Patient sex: M
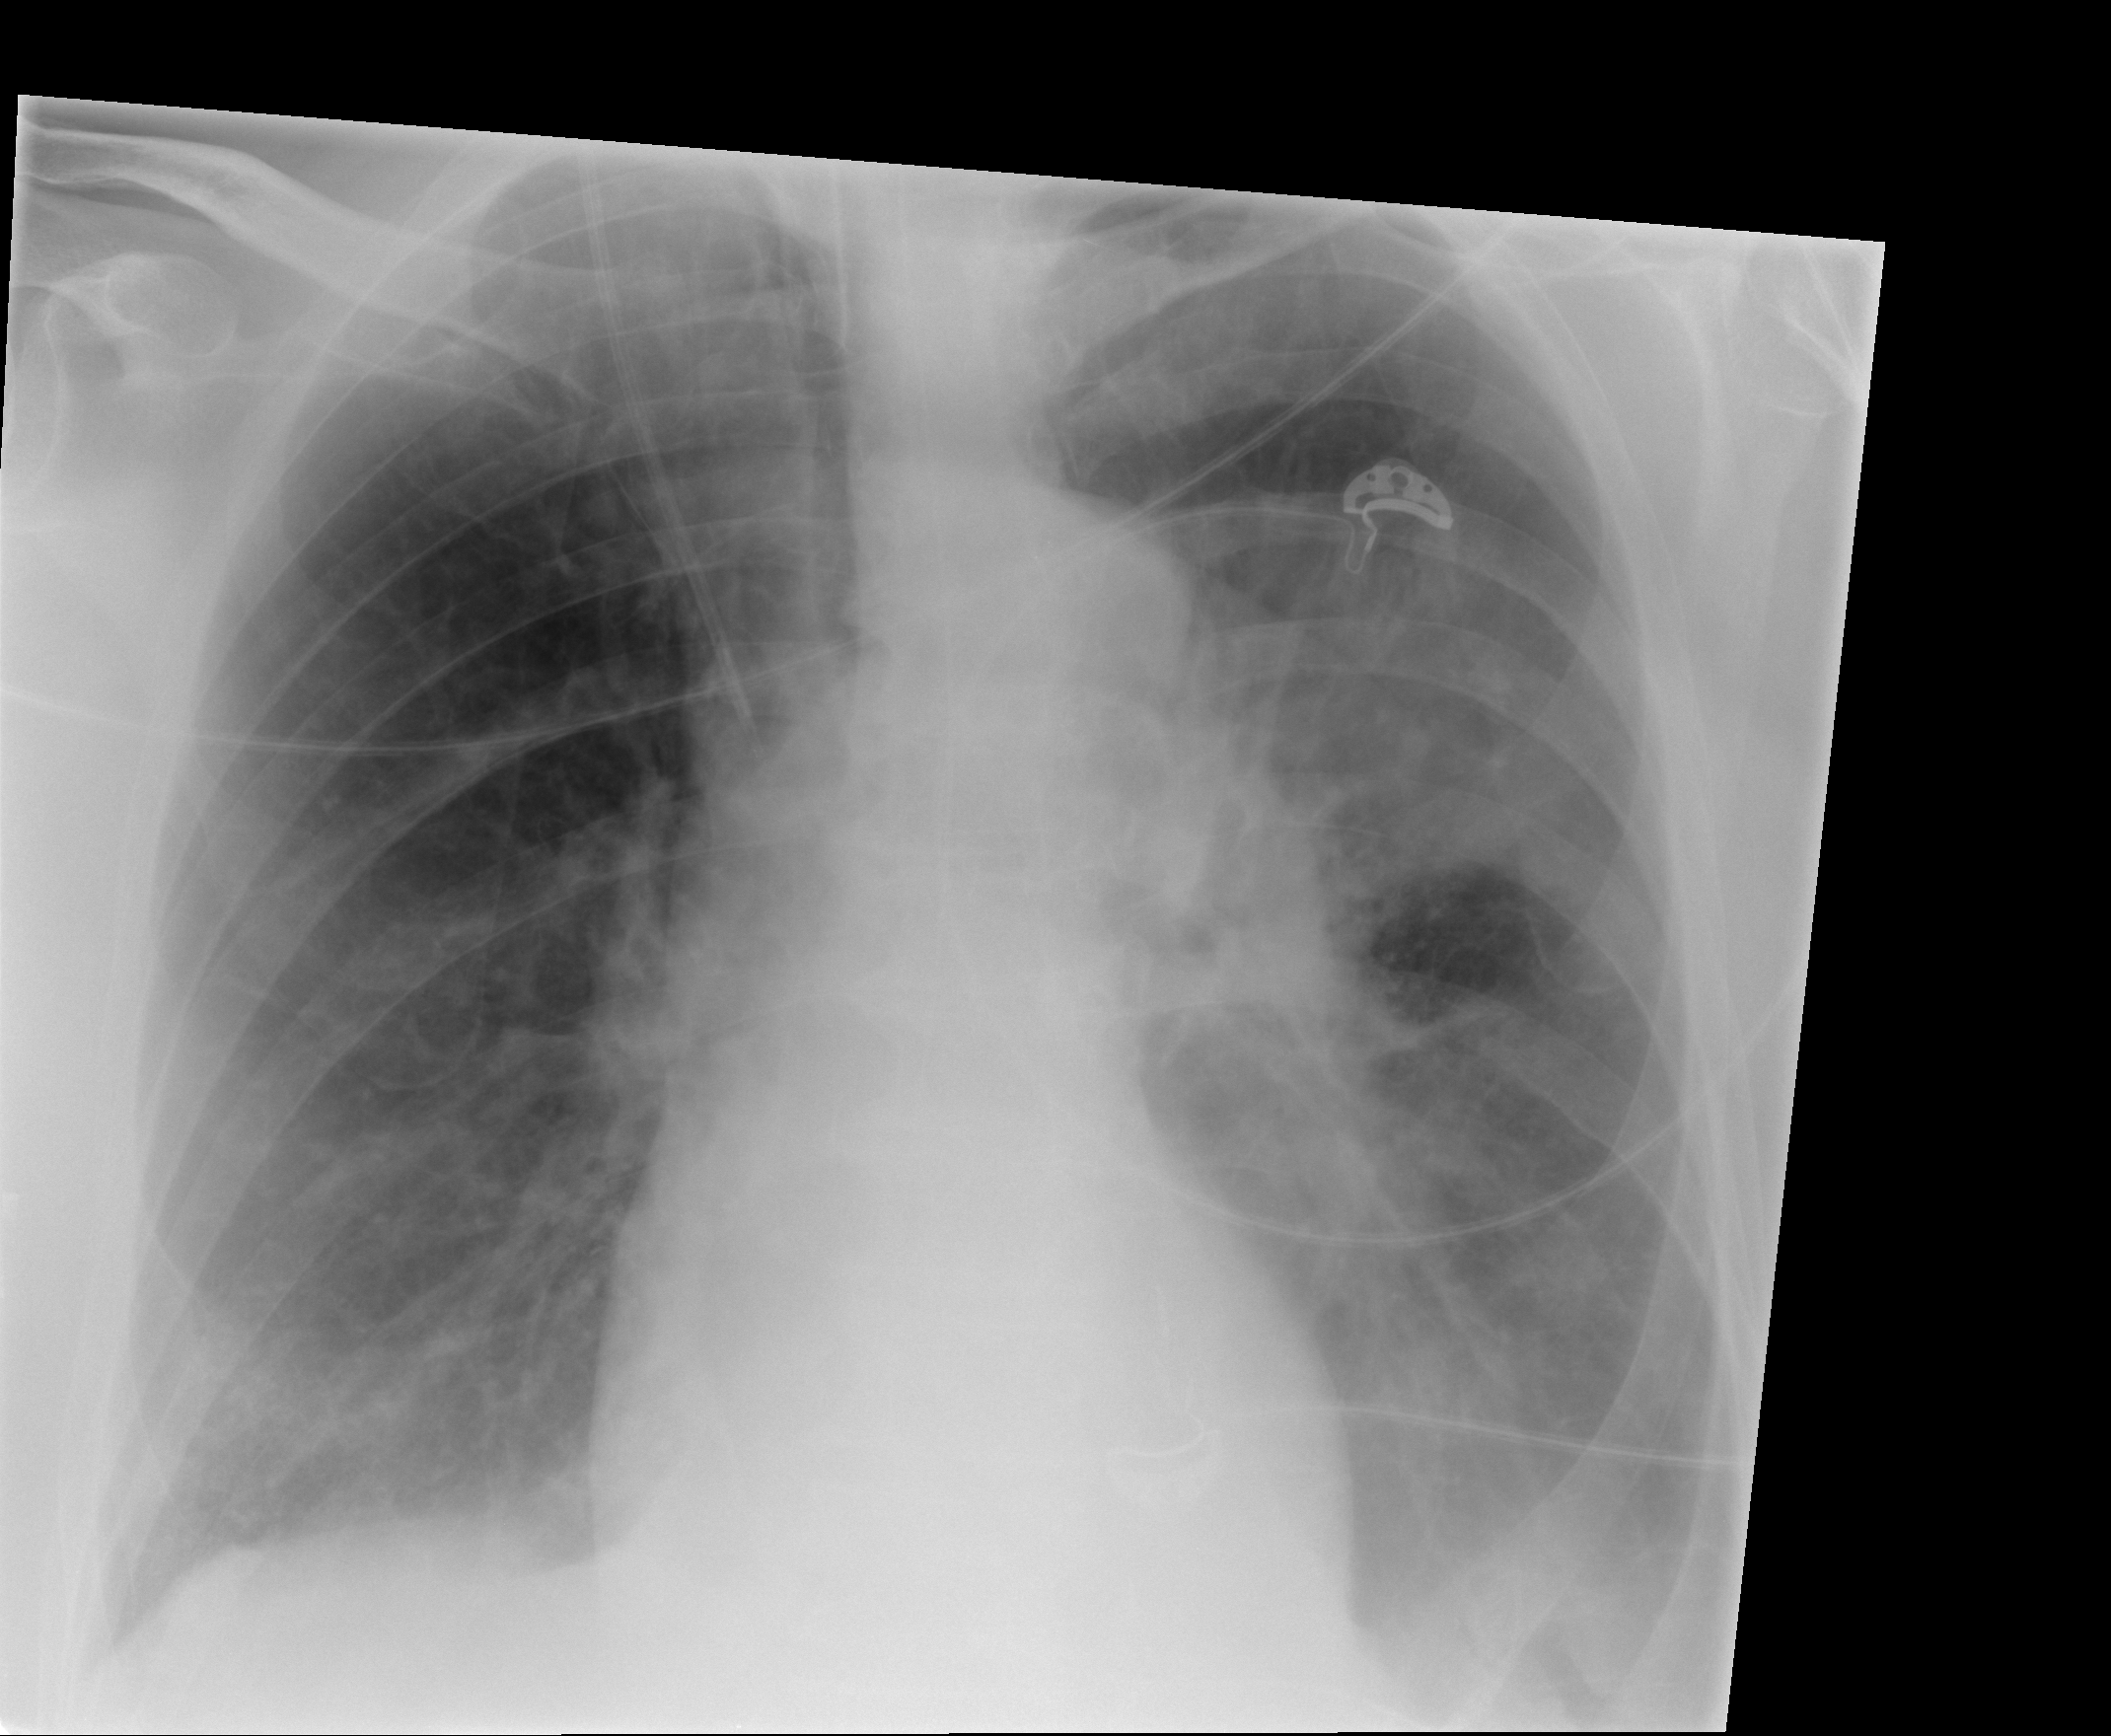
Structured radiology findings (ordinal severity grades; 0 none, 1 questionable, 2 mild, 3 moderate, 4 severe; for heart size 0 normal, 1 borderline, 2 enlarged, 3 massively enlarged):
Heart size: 0
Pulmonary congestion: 2
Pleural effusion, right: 0
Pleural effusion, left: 3
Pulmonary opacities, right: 0
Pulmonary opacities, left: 0
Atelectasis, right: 2
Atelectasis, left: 2